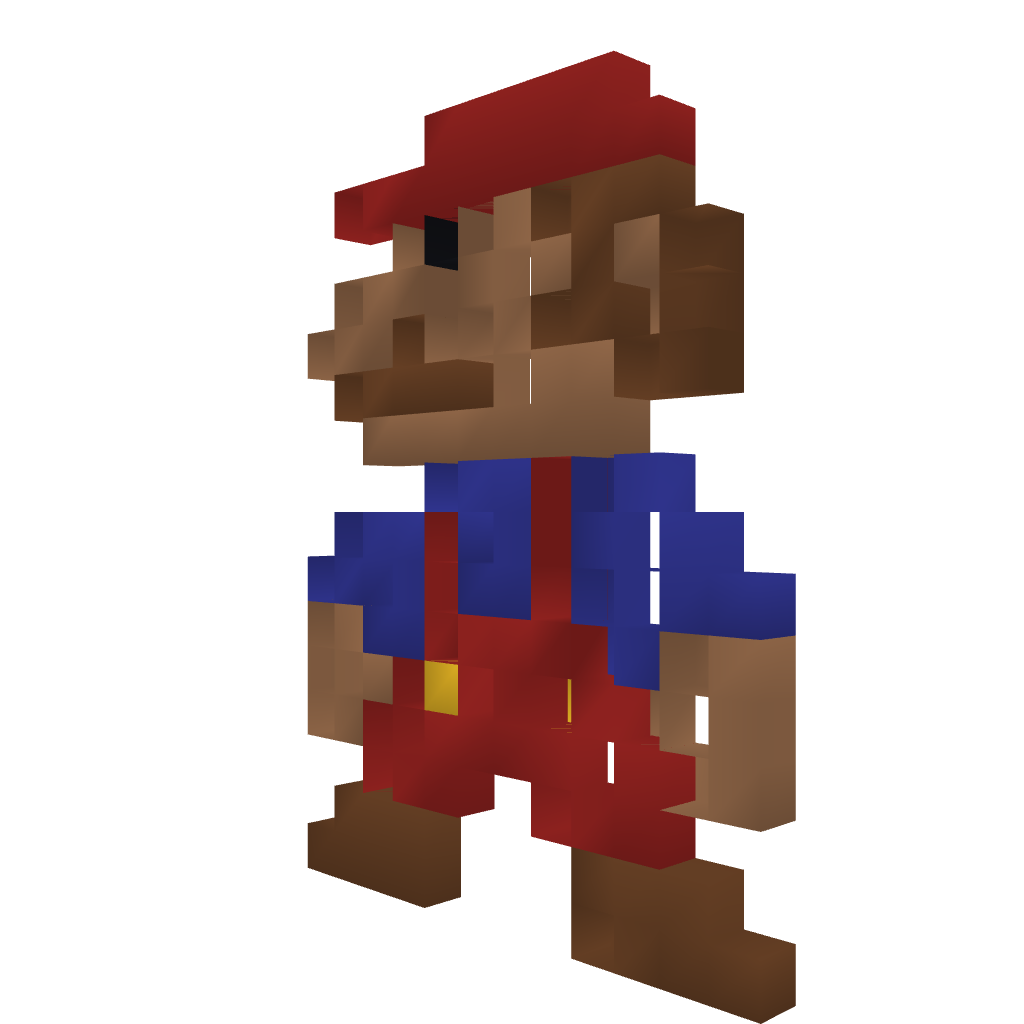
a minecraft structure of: Super Mario 8-Bit Style [Standing]